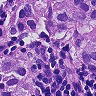
Metastatic tissue present: yes